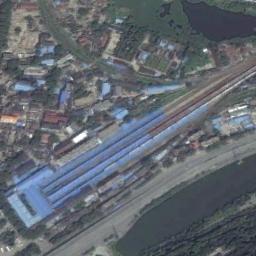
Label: railway_station